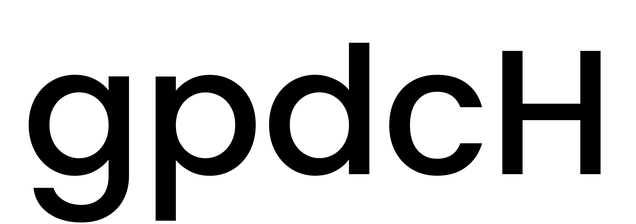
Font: Poppins-Medium